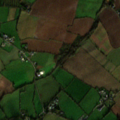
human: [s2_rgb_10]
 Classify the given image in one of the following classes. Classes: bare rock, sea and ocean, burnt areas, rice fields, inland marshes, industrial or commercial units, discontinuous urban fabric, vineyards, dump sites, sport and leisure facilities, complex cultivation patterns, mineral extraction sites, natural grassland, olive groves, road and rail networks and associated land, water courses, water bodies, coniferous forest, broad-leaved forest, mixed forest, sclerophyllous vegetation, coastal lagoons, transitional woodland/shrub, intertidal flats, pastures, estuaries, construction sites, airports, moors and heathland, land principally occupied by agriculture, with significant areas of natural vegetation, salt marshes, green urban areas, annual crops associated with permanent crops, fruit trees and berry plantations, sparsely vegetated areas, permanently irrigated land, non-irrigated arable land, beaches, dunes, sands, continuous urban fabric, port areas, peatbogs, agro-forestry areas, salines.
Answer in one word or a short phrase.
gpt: non-irrigated arable land, pastures